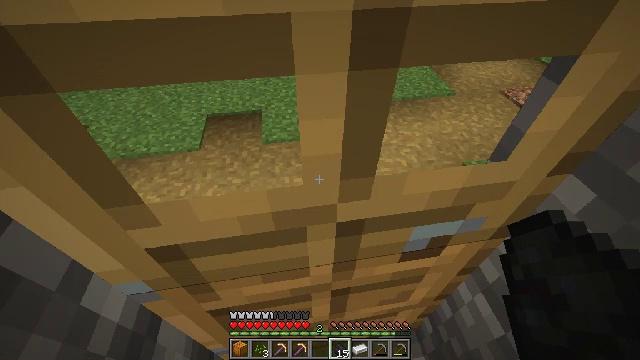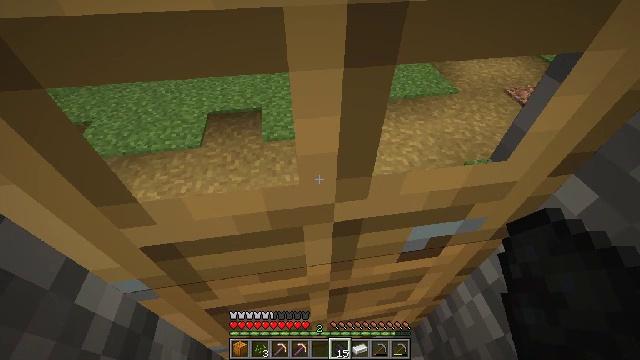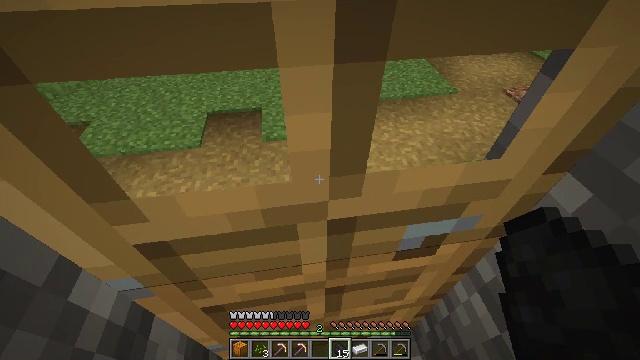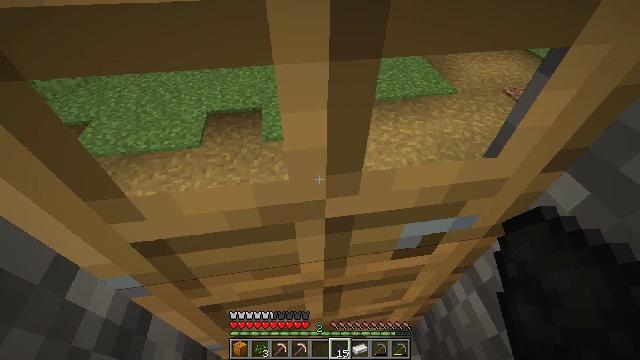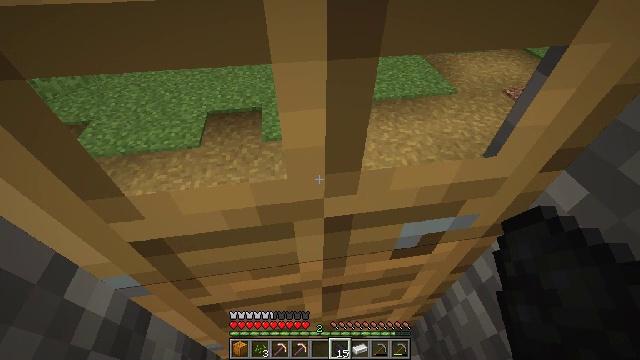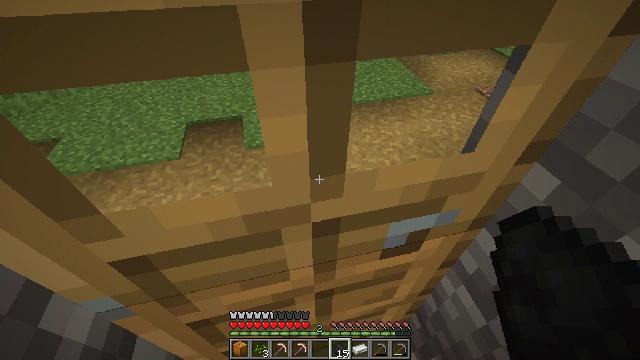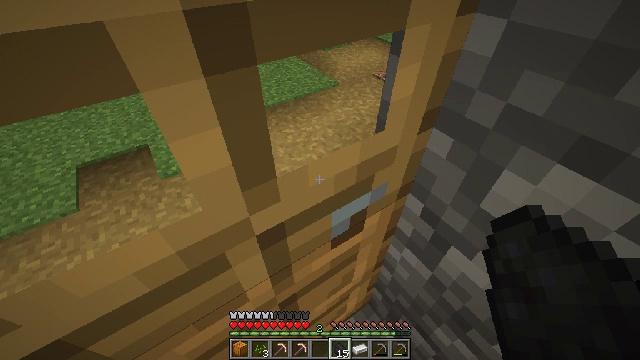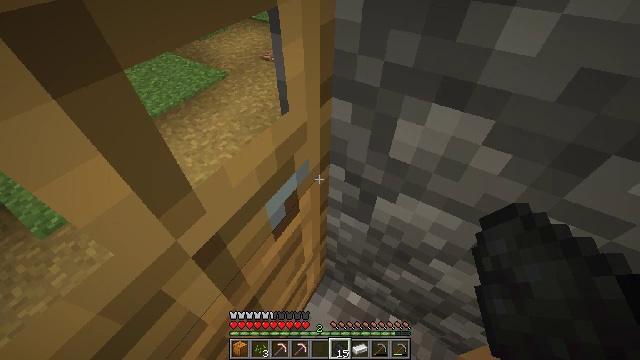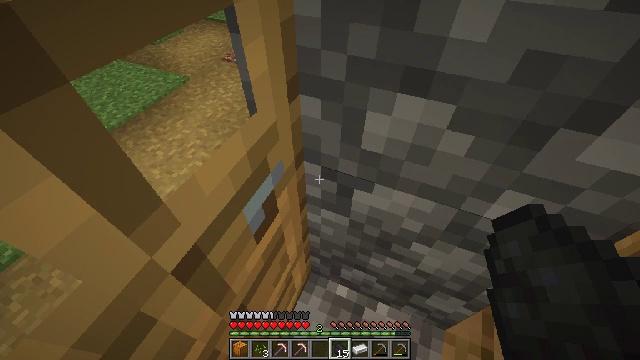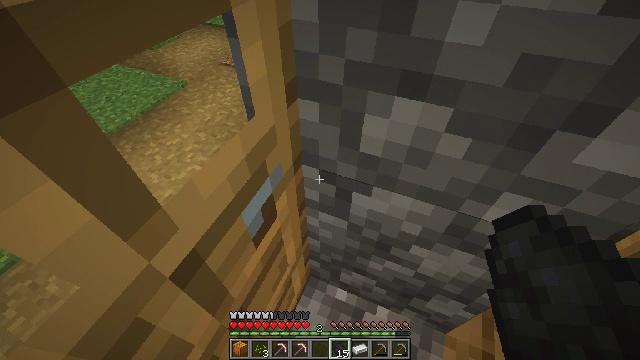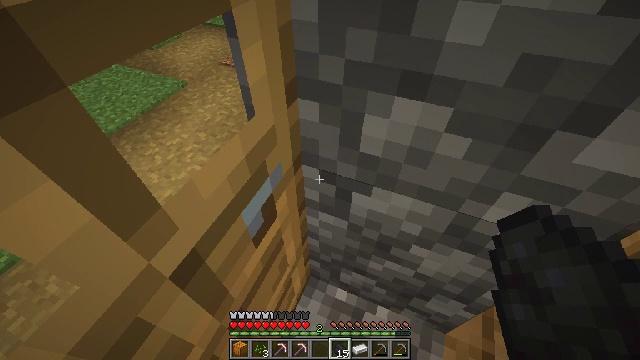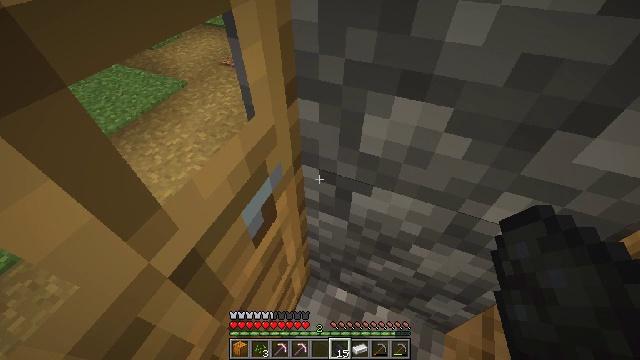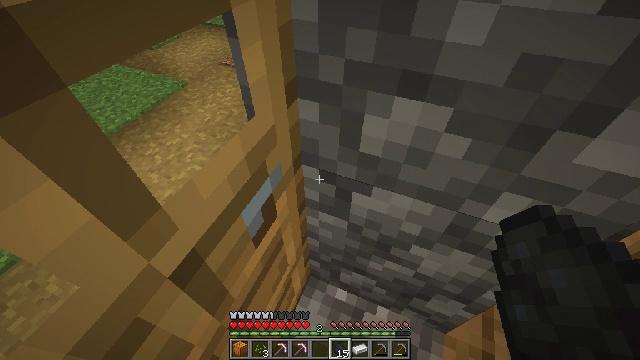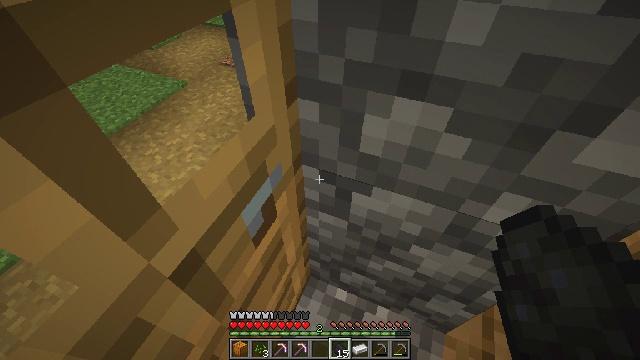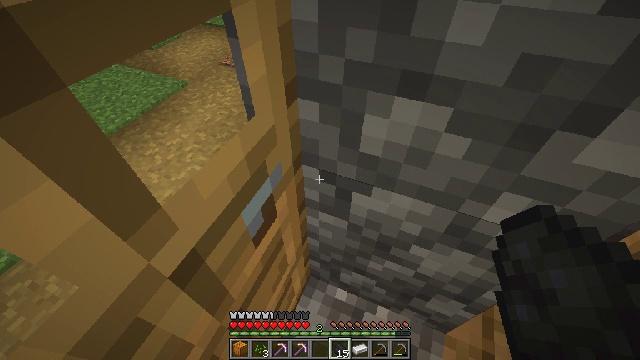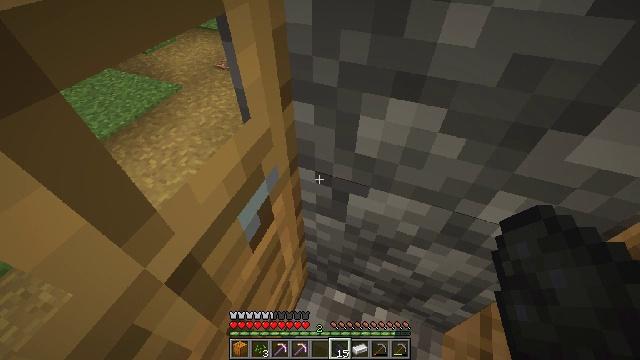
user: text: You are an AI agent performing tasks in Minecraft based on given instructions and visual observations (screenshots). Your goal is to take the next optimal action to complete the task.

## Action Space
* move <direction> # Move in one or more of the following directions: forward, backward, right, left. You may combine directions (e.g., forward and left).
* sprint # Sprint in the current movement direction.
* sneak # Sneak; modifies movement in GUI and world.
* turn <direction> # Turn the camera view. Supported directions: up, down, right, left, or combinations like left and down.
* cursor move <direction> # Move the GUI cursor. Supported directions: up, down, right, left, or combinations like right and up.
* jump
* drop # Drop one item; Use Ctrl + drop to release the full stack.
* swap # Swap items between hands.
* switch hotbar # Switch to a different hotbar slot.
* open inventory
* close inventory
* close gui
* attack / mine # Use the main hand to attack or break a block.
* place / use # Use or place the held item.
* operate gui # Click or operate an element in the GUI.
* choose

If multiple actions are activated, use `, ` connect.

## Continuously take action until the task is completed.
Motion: motion action
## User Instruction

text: Reclaim the furnace for later use.
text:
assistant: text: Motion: no_op
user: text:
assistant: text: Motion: no_op
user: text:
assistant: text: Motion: no_op
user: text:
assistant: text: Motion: no_op
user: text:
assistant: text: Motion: turn right and up
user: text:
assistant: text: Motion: turn right
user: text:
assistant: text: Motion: turn right and down
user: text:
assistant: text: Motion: turn right
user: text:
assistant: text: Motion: no_op
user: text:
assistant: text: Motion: no_op
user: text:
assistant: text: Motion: no_op
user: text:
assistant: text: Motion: no_op
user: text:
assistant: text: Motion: no_op
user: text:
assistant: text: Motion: no_op
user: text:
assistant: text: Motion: turn right
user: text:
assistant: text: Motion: no_op
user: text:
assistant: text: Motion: no_op
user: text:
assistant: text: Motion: turn right
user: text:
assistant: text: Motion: turn right and down
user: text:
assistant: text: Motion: turn right and down
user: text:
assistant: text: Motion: turn right and down
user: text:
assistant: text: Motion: turn right and down
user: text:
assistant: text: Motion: no_op
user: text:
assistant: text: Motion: no_op
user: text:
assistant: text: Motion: no_op
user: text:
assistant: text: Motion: no_op
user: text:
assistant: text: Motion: no_op
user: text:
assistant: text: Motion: no_op
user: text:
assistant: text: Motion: no_op
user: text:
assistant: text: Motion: no_op